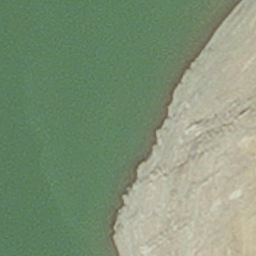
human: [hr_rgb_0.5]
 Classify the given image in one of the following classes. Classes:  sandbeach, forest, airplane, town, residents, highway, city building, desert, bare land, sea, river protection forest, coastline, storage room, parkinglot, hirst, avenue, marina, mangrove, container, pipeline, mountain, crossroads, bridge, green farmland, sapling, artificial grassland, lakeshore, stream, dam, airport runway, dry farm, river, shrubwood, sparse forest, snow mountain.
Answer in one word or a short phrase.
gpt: hirst